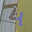
Label: 4